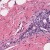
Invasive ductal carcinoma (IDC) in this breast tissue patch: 0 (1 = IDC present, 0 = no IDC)